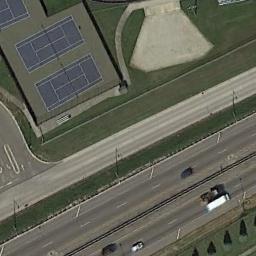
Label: tennis_court